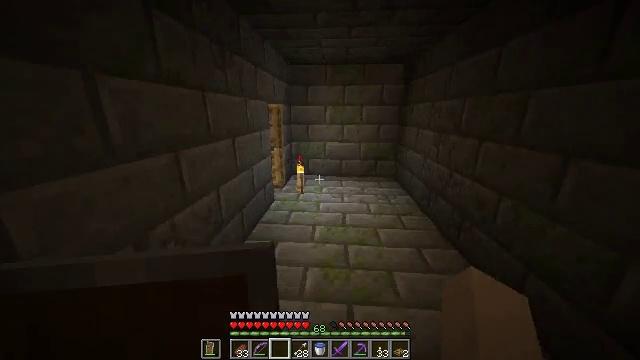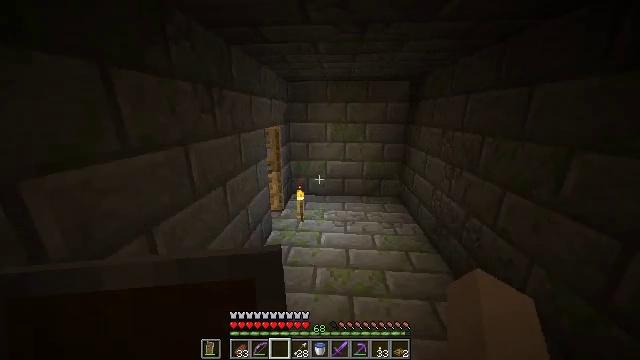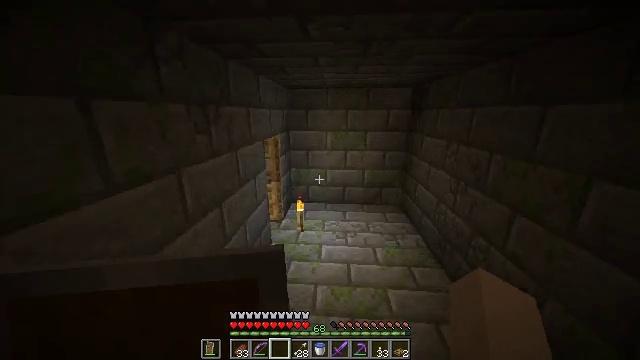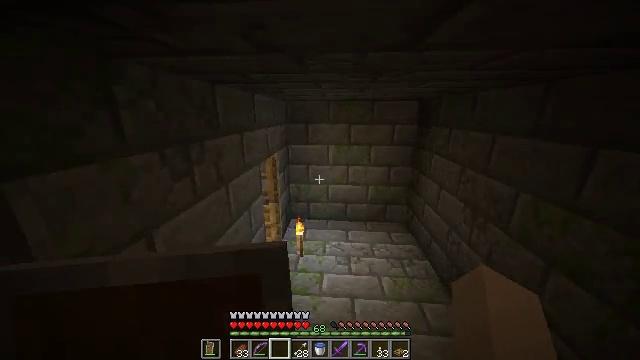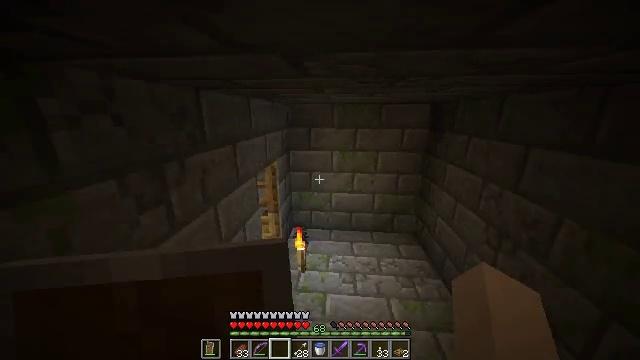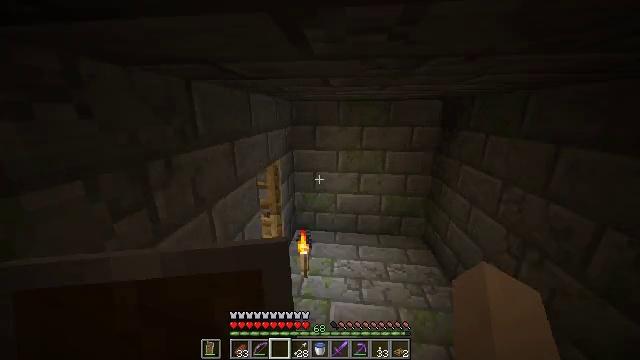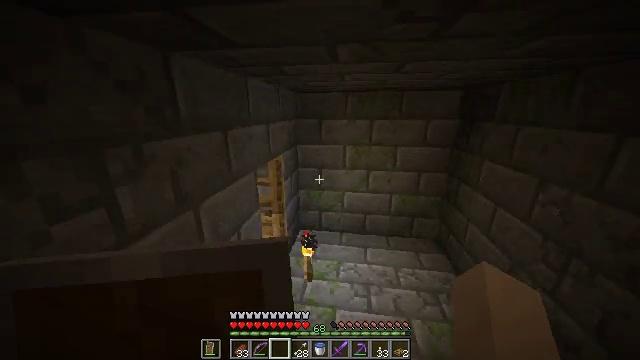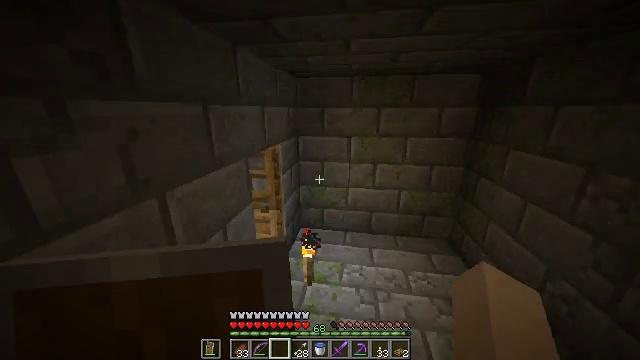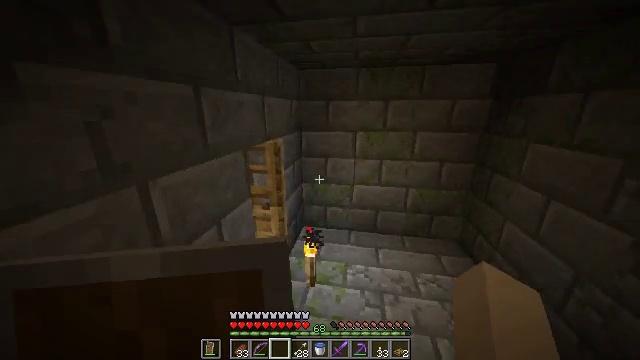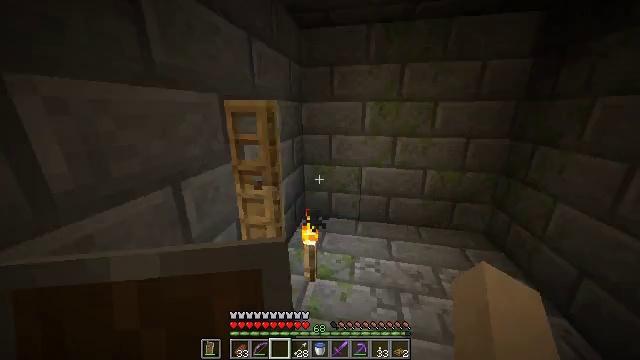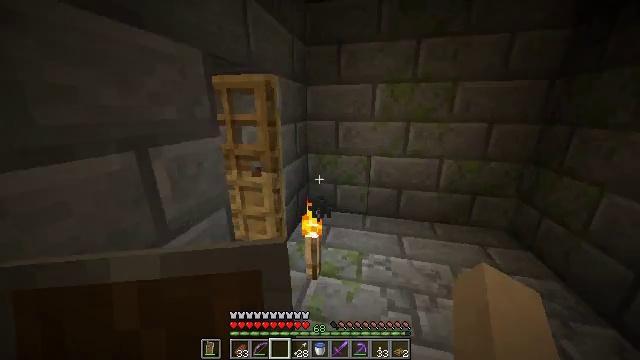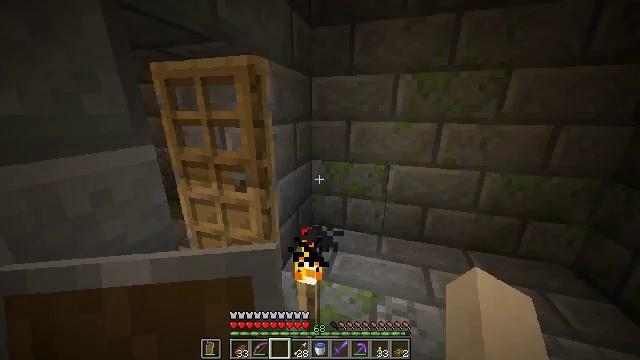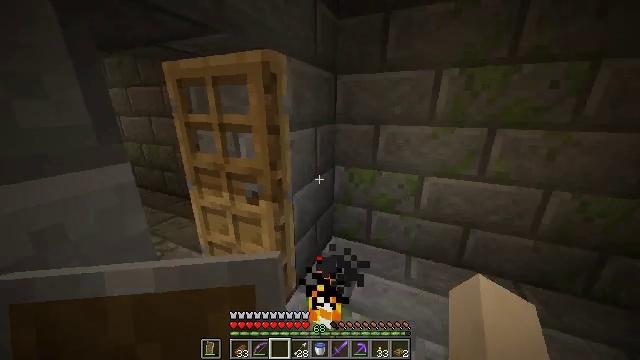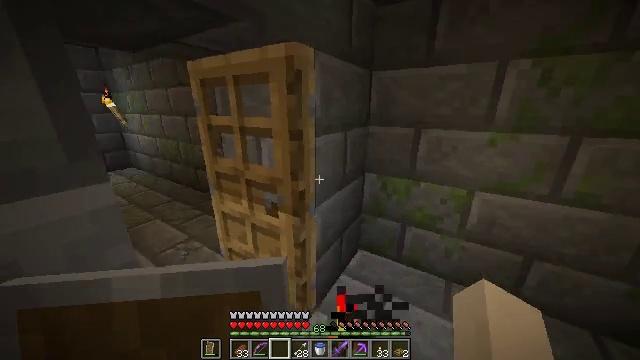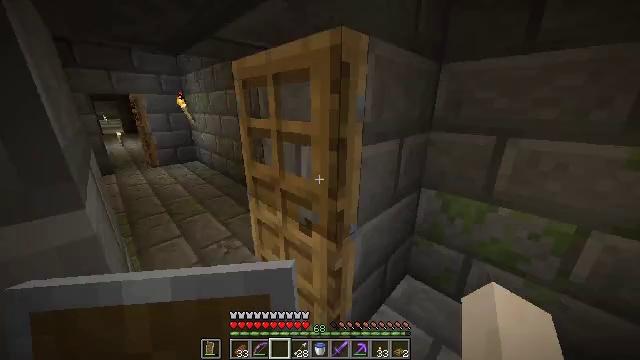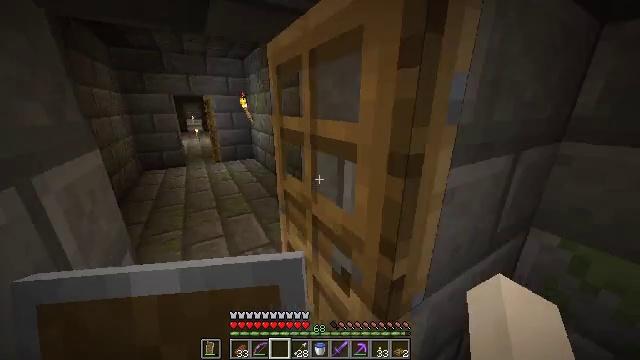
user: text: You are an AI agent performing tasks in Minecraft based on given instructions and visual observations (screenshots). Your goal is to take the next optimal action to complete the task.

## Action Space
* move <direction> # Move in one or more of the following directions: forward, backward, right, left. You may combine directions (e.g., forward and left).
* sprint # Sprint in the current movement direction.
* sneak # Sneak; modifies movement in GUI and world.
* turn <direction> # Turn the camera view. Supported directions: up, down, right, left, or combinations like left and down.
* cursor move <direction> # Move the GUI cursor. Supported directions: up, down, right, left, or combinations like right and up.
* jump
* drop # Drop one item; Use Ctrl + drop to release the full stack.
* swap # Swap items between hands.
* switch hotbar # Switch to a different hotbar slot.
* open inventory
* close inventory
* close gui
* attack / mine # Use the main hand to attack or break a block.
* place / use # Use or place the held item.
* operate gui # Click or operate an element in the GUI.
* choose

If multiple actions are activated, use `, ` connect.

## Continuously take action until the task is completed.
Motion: motion action
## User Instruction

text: Reclaim the chest into your inventory.
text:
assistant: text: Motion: move forward, jump
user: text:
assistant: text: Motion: move forward, jump
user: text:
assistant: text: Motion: move forward, jump
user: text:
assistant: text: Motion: move forward, jump
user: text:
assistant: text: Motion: move forward, turn left, jump
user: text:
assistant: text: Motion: move forward, turn left, jump
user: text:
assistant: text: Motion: move forward
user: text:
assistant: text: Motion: move forward, turn left
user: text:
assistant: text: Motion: move forward, turn left
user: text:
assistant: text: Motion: move forward, turn left
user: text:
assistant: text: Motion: move forward, turn left
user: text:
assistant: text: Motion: move forward, turn left
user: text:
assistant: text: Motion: move forward, turn left
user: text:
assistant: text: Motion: move forward, turn left
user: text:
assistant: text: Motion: move forward, turn left
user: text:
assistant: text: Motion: move forward, turn left
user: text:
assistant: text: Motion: move forward, turn left
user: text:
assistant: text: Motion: move forward, turn left
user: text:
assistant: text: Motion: move forward, turn left
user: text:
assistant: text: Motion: move forward, turn left
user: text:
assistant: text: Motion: move forward
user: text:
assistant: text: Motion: move forward
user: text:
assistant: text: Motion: move forward
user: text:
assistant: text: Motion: move forward
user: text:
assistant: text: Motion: move forward, turn right
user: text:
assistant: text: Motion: move forward, turn right and up
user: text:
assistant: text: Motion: move forward, turn right and up
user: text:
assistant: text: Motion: move forward, turn right
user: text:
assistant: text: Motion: move forward, turn right
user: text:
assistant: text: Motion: move forward